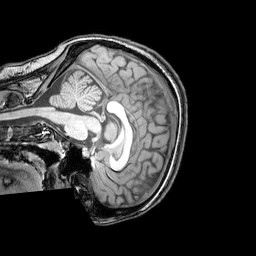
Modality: T1w
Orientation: sagittal
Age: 26
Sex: female
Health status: healthy
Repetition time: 0.081 s
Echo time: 0.037 s